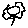
Label: flower